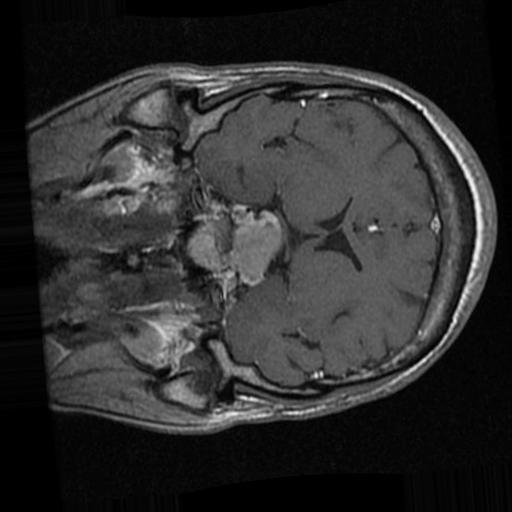
Label: brain_tumor